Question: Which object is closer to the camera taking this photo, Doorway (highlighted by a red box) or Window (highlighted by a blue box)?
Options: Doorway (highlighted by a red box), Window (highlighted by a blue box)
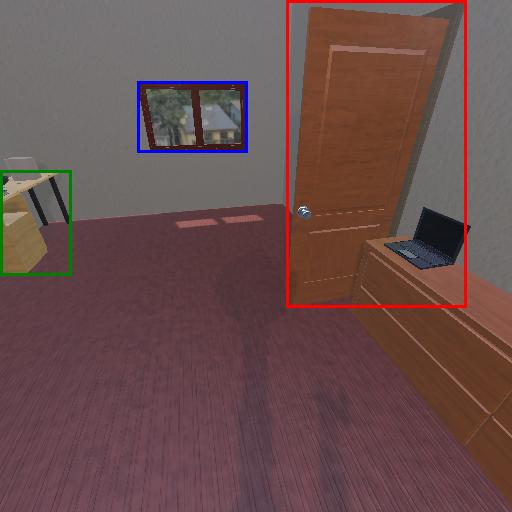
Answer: Doorway (highlighted by a red box)